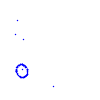
Particle: kaon